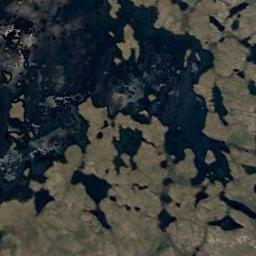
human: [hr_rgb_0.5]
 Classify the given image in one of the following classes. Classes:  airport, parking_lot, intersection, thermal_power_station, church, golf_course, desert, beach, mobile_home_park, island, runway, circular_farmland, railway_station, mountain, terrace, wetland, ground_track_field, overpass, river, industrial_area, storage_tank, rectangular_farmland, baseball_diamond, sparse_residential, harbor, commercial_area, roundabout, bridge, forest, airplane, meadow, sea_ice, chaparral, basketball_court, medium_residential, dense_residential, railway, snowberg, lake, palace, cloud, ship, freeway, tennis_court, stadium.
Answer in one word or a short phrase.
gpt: wetland